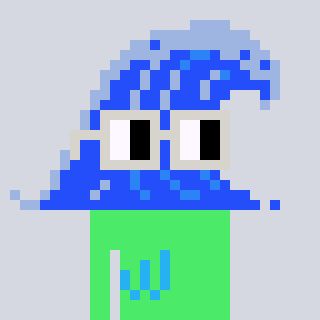
a pixel art character with square light gray glasses, a wave-shaped head and a teal-colored body on a cool background